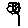
Label: flower